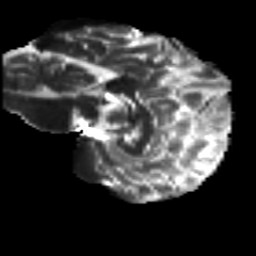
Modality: T2w
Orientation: sagittal
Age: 26
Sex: male
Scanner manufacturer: siemens
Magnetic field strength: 3 T
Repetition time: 8.8 s
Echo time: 0.085 s